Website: walmart
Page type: delivery-shipping
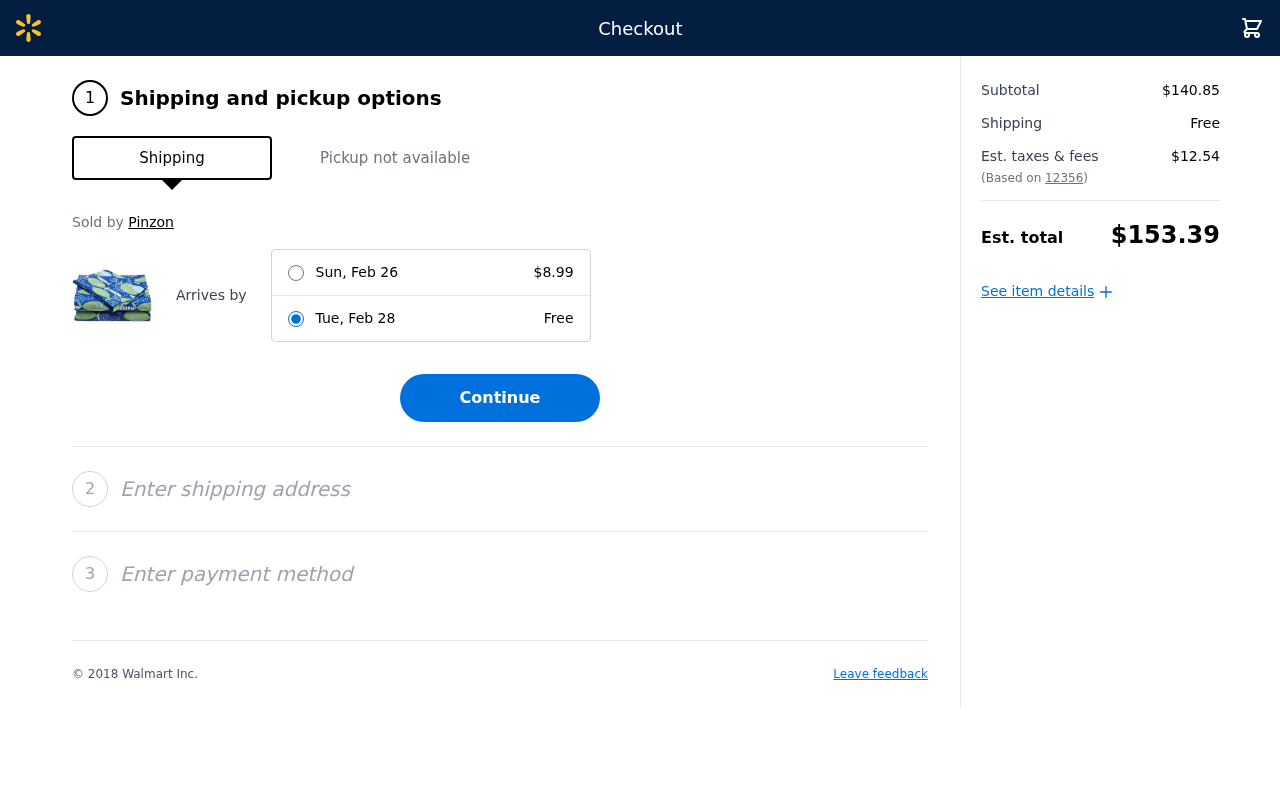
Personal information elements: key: PII_POSTCODE
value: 12356
Product elements: key: PRODUCT1_BRAND
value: Pinzon
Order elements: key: ORDER_EXPRESS_DATE
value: Sun, Feb 26
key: ORDER_EXPRESS_PRICE
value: $8.99
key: ORDER_DELIVERY_DATE
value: Tue, Feb 28
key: ORDER_SHIPPING_COST
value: Free
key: ORDER_SUBTOTAL
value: $140.85
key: ORDER_SHIPPING_COST2
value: Free
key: ORDER_TAX
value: $12.54
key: ORDER_TOTAL
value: $153.39